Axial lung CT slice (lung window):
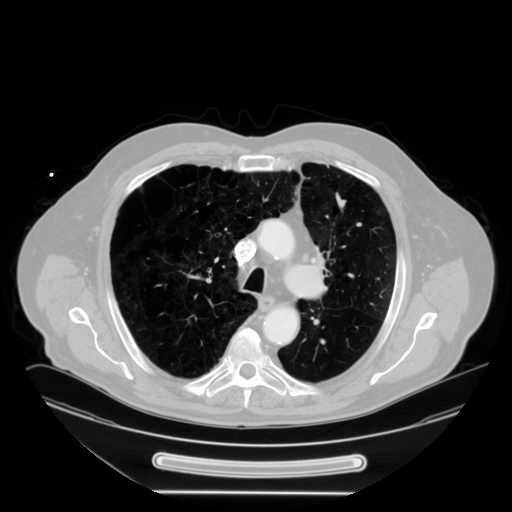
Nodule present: no